Question: Following code post form data as json and not key value pair.
'''
$resource(apiPath, {
Id: '@Id',
apt_id: user_info.apt_id,
mauth_token: user_info.mauth_token,
mauth_account_id: user_info.mauth_acnt_id,
rest: 1,
}, {
save:{
method:'POST',
headers : {'Content-Type': 'application/x-www-form-urlencoded'}
}
});
'''
'''
.controller('BroadcastSmsSendCtrl', function($scope, $ionicLoading, $ionicActionSheet, $state, $timeout, $location, BroadcastSmsSvcs, GetUserCountHttpSvcs) {
$scope.entry = new BroadcastSmsSvcs();
$scope.doSubmit = function() {
BroadcastSmsSvcs.save({}, $scope.entry);
};
});
'''

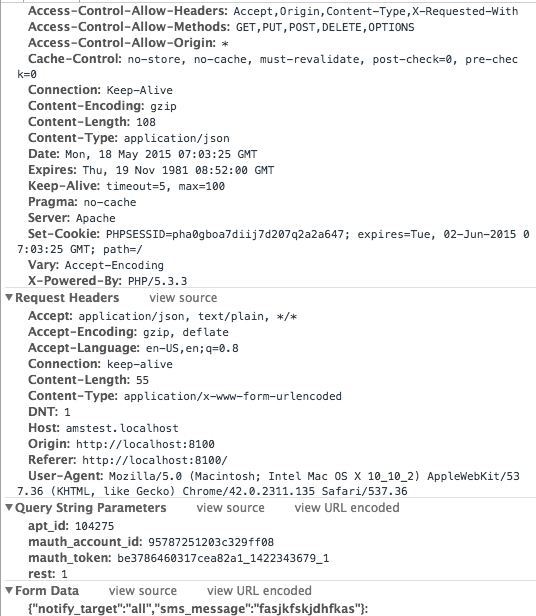
Answer: Add the following in your '.config()' function
'''
$httpProvider.defaults.headers.post["Content-Type"] = "application/x-www-form-urlencoded";
$httpProvider.defaults.transformRequest.unshift(function (data, headersGetter) {
var key, result = [], response;
if(typeof data == "string") { //$http support
response = data;
} else {
for (key in data) {
if (data.hasOwnProperty(key)) {
result.push(encodeURIComponent(key) + "=" + encodeURIComponent(data[key]));
}
}
response = result.join("&");
}
return response;
});
'''